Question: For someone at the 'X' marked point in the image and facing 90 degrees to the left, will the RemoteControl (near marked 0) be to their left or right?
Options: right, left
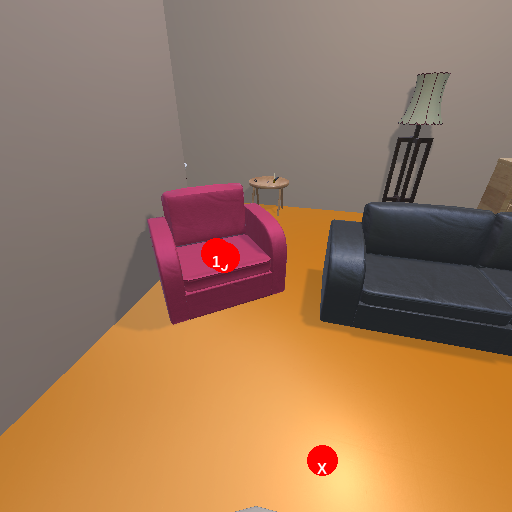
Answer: right